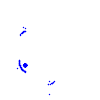
Particle: electron